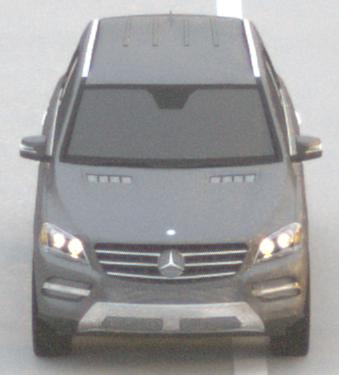
Make: Mercedes-Benz
Model: ML 350
Detailed model: M-Class (166)
Model produced from: 2011/11
Model produced until: 2014/10
Doors: 5
Color: gray
Road condition: dry road
Daytime: sunrise or sunset
Contrast: low contrast